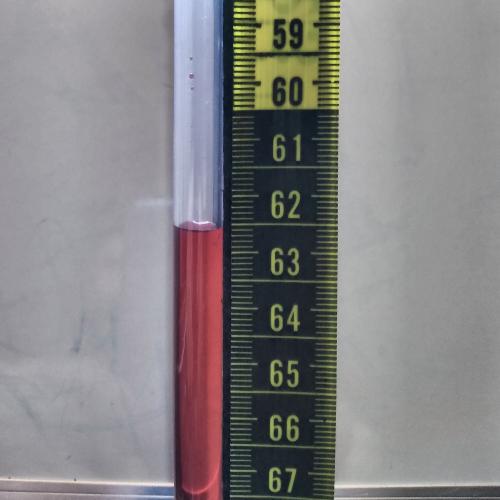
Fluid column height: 62.6 cm